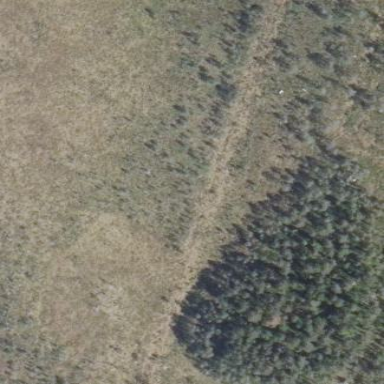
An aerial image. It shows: Woodland consisting mainly of needle-leaved trees.